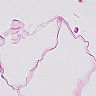
Metastatic tissue present: no